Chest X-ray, AP view. Patient: 56 years old, sex M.
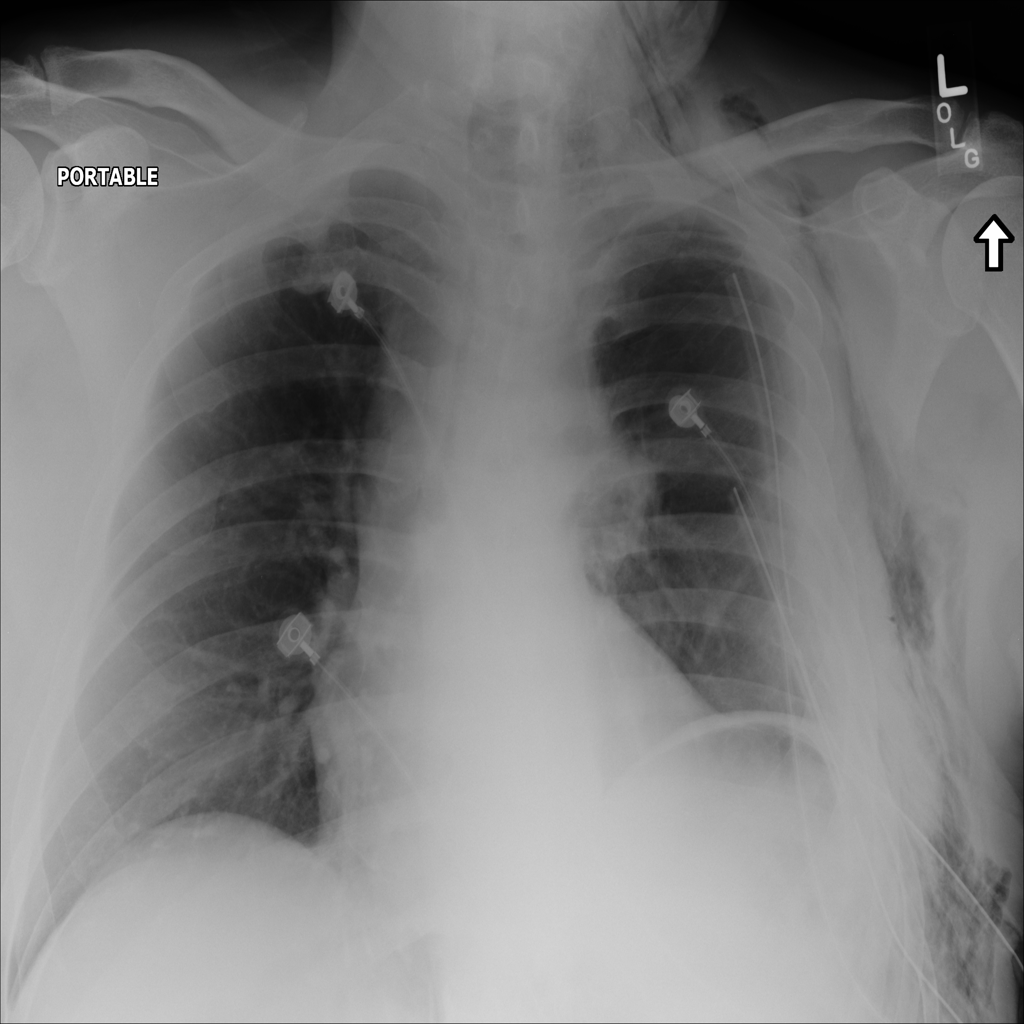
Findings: Atelectasis, Emphysema